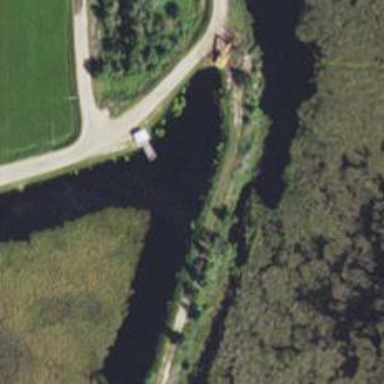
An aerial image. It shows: Canal.